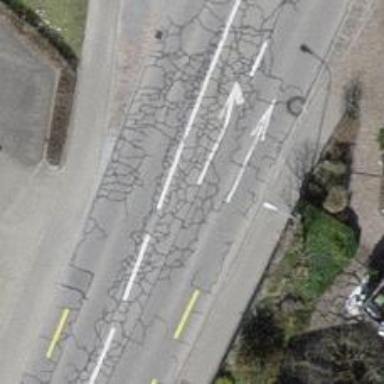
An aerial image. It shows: Primary road with asphalt surface and designated cycle lane.